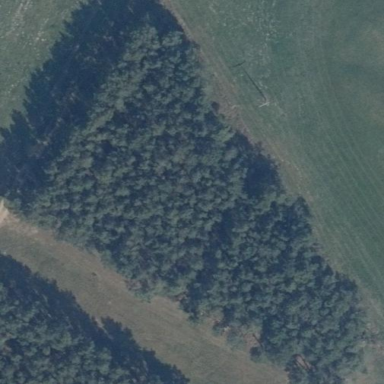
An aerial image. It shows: Forest area.